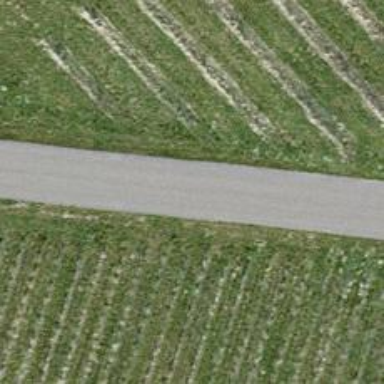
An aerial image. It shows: Unclassified road.